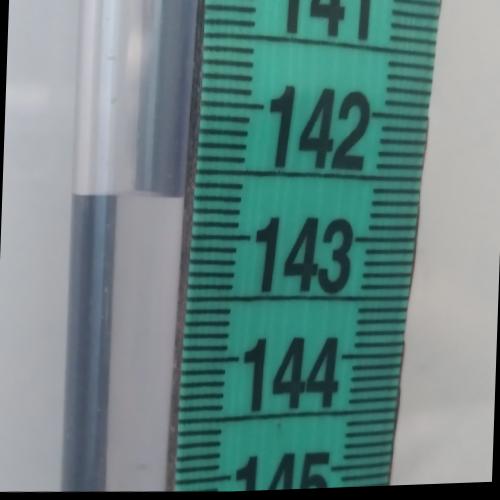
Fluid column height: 142.7 cm